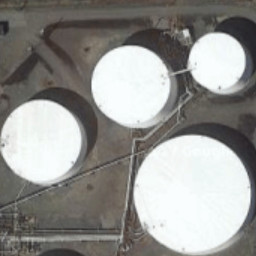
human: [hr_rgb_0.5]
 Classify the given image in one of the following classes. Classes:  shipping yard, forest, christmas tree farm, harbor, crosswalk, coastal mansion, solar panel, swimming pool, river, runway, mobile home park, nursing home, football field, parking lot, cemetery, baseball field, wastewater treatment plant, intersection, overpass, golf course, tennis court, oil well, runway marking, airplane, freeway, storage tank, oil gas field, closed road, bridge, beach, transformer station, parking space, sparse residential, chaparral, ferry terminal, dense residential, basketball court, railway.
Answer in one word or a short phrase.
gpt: storage tank